Question: In interface builder I can get a "Vertical Space" that matches the "standard" spacing by 'pinning':

In the visual constraint language I can accomplish the same thing with:
'''
V:[top]-[bottom]
'''
How do I add standard spacing between two views in code?
I'm looking for something like this that might appear in a UIViewController:
'''
NSLayoutConstraint *spacing = ???
[self.view addConstraint spacing];
'''
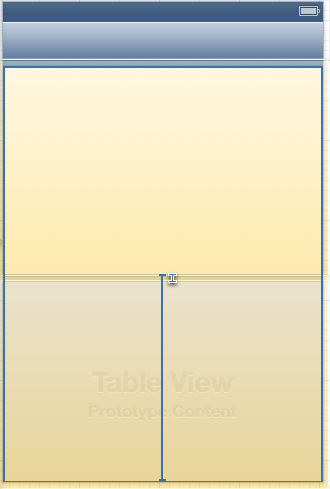
Answer: Mixing and matching visual format constraints and the more verbose single constraint creation style (what I think you are referring to when you say "in code") is fine - in fact, in the WWDC talks about auto layout, the "preferred" order for you to create constraints was stated as:
- - -
Unless you the extra power and flexibility that the single constraint style gives you (and there are lots of places where visual format doesn't work, in my experience with it so far), you should use the visual format. It sounds like you're approaching the list above from the bottom up, instead of the top down.
If you want to lay out views with standard spacing, and you're not using IB, then the visual format would make sense to use. As Rob says, there isn't a constant for "standard" spacing available, and you're making much more work for yourself by insisting on single constraints for everything.